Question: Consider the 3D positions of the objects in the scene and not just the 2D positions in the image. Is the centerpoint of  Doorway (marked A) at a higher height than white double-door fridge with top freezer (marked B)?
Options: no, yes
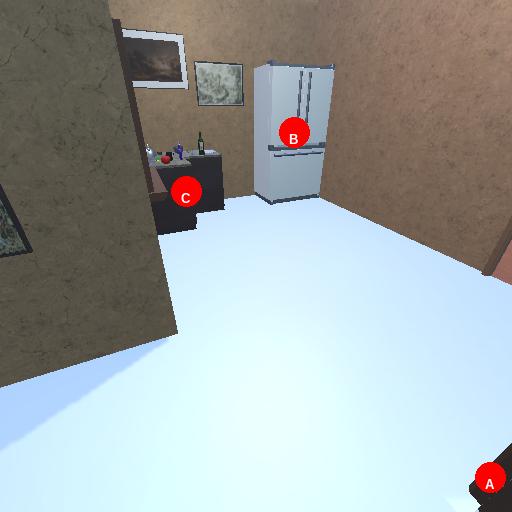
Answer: no